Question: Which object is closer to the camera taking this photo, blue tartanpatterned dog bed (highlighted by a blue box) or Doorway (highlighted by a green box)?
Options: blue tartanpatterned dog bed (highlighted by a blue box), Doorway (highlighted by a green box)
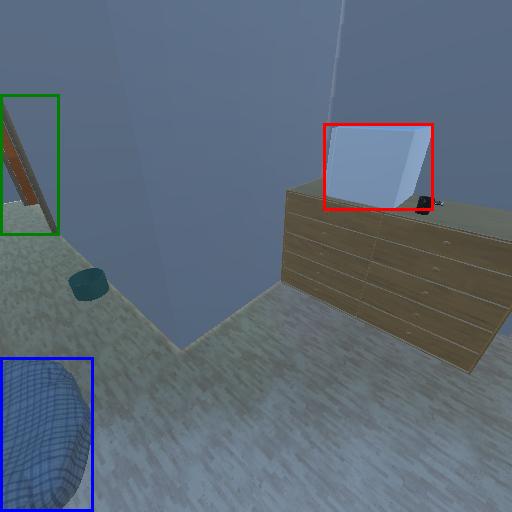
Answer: blue tartanpatterned dog bed (highlighted by a blue box)